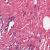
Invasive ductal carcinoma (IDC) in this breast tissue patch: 0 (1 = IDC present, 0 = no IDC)